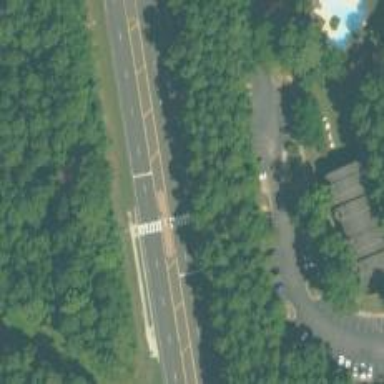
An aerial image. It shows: Marked road crossing with pedestrian island.